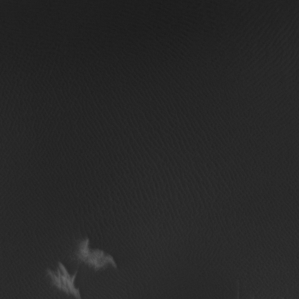
Label: non_frost